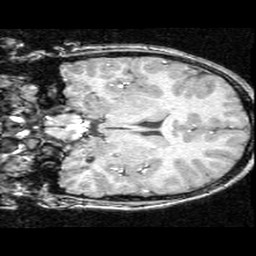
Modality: T1w
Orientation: coronal
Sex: male
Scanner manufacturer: ge
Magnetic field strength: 1.5 T
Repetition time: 21 s
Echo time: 0.008 s